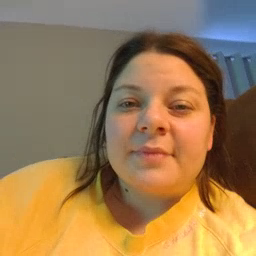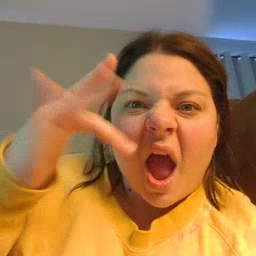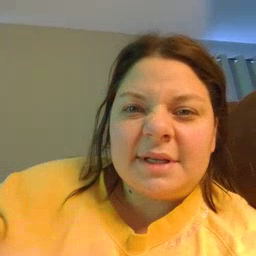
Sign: empty